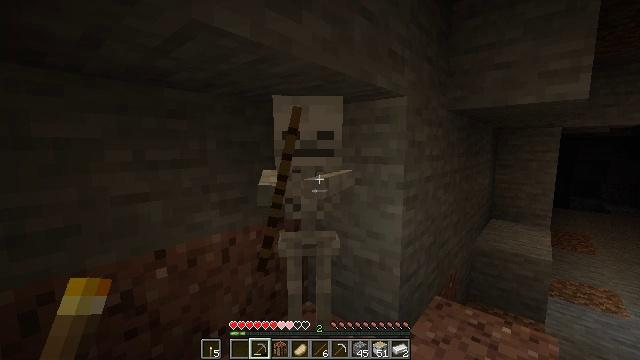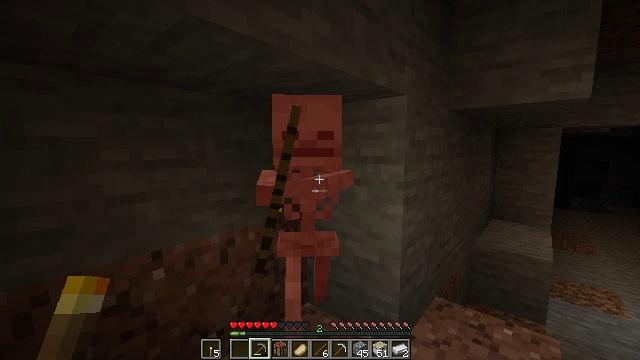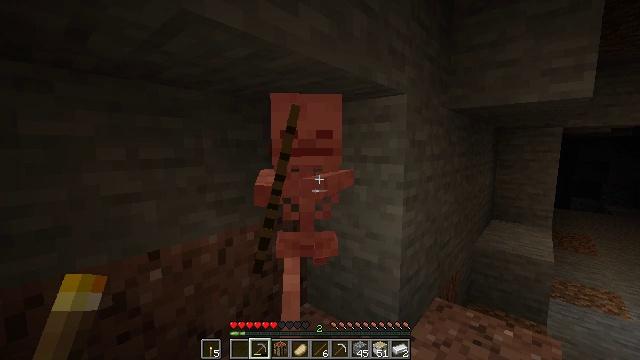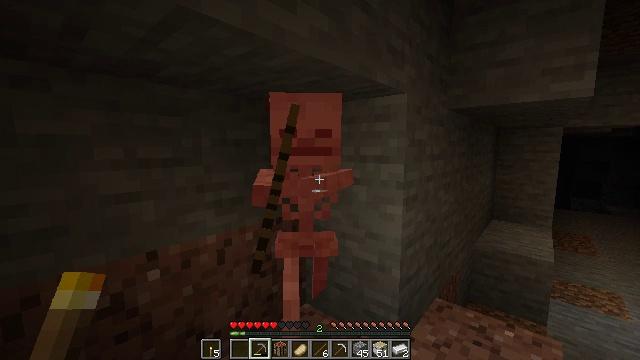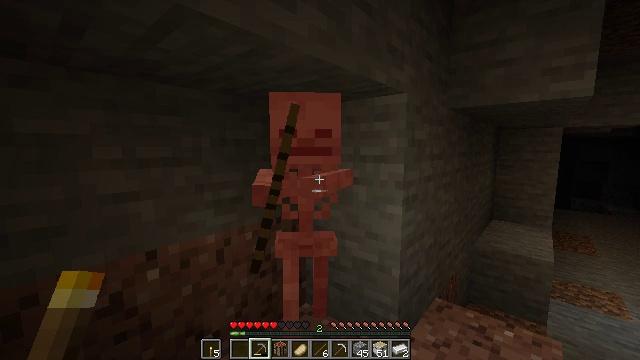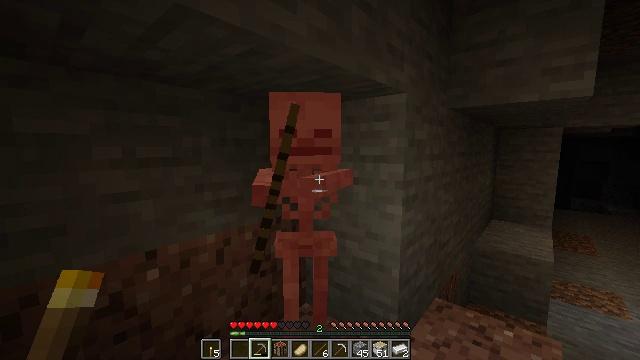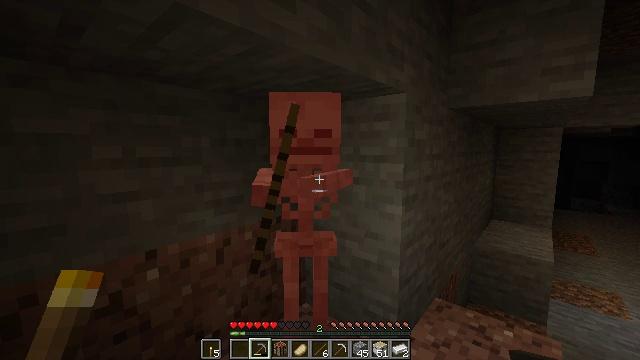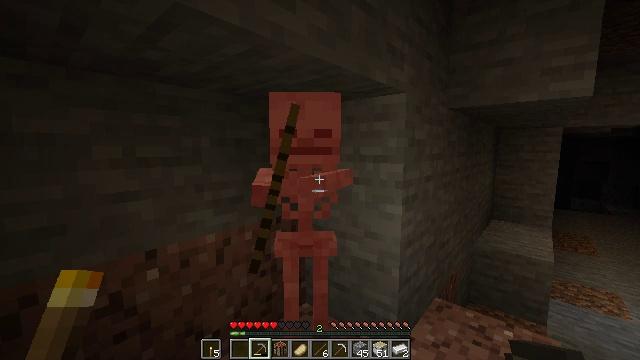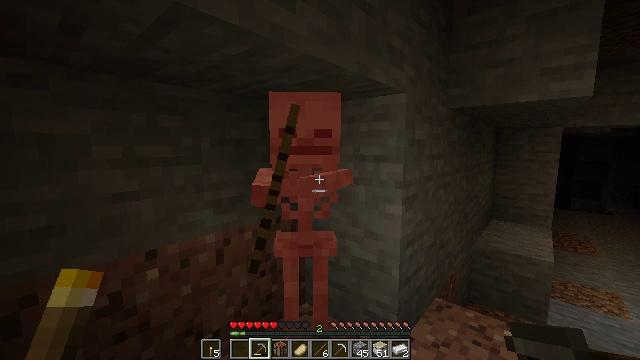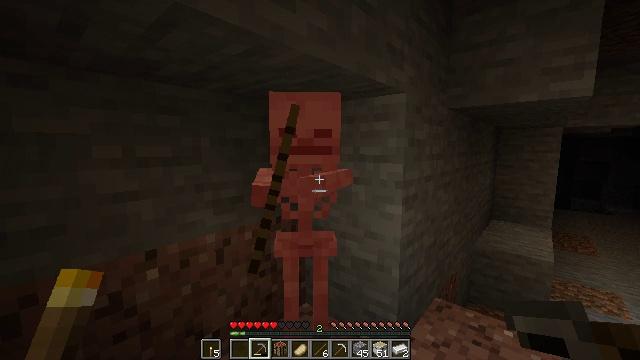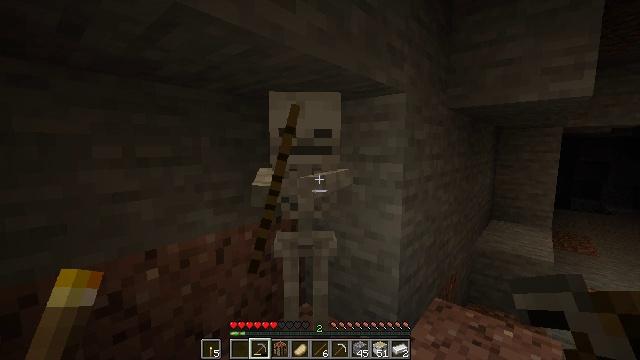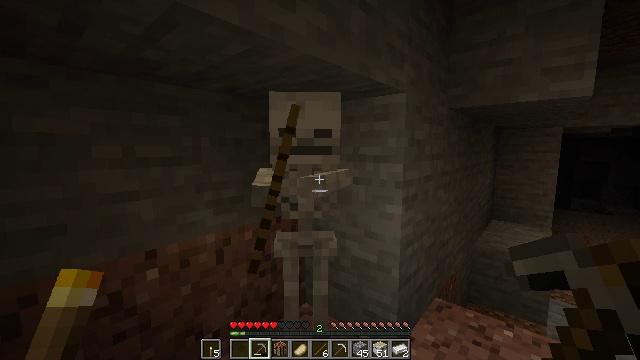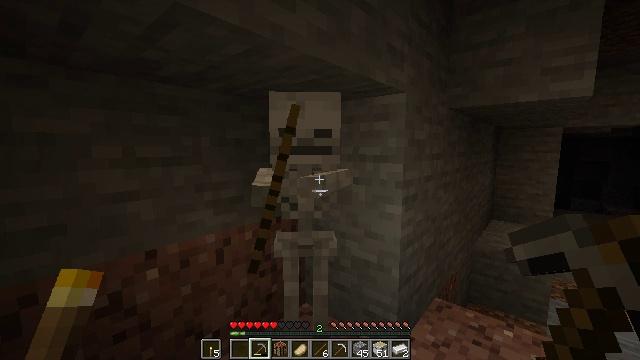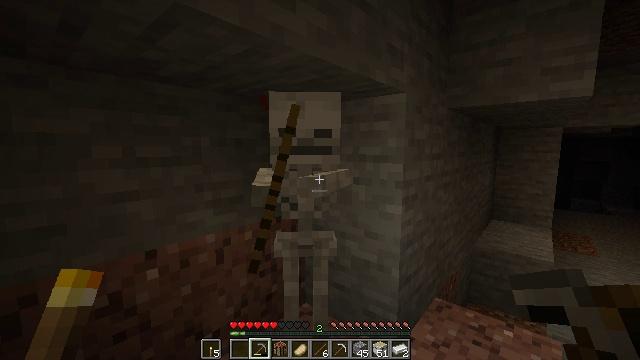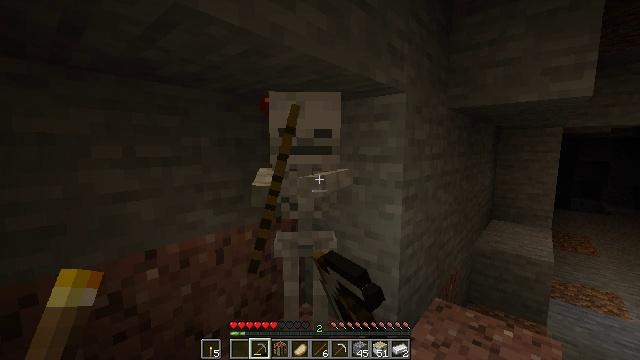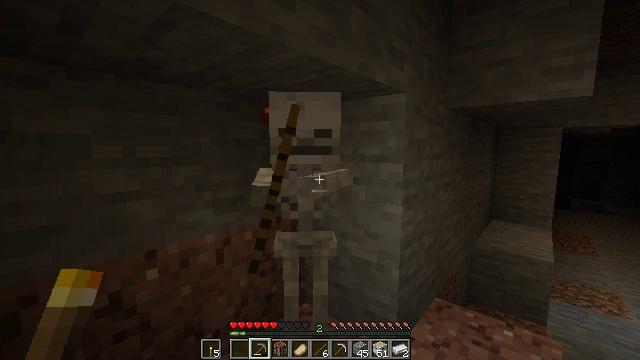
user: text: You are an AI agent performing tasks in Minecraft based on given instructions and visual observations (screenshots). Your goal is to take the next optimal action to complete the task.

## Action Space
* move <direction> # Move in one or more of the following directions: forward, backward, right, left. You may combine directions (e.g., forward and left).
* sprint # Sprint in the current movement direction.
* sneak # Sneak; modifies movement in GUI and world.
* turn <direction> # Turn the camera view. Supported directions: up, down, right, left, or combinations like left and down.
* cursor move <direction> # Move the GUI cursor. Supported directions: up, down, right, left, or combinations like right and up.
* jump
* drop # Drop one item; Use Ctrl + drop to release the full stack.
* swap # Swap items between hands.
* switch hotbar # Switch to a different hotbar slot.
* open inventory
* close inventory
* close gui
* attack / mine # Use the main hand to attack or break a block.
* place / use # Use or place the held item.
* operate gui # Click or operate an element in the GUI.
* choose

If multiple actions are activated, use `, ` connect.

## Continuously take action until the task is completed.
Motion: motion action
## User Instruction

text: Kill mobs.
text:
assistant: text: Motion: no_op
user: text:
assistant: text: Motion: no_op
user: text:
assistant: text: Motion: no_op
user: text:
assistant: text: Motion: no_op
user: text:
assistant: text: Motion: no_op
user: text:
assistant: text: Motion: no_op
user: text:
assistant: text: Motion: no_op
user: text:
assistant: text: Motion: no_op
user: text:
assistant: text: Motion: no_op
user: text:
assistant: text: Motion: no_op
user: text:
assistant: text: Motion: no_op
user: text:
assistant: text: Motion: no_op
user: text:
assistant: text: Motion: attack / mine
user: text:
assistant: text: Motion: attack / mine
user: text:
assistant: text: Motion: attack / mine
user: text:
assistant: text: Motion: attack / mine
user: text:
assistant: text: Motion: attack / mine
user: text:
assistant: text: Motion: no_op